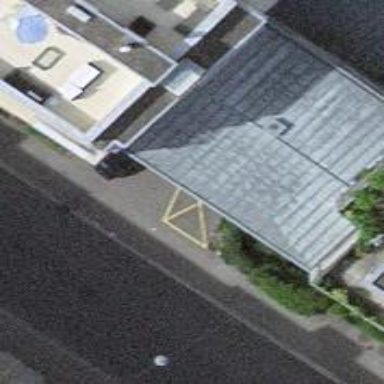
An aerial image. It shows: Parking entrance.